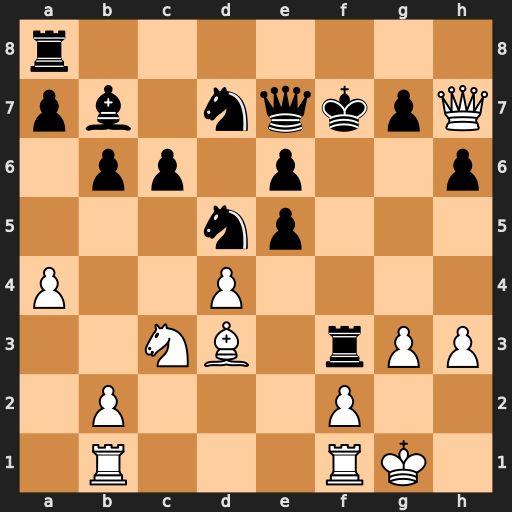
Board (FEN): r7/pb1nqkpQ/1pp1p2p/3np3/P2P4/2NB1rPP/1P3P2/1R3RK1
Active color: w
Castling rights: -
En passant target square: -
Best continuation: Bg6+ Kf6 Ne4#